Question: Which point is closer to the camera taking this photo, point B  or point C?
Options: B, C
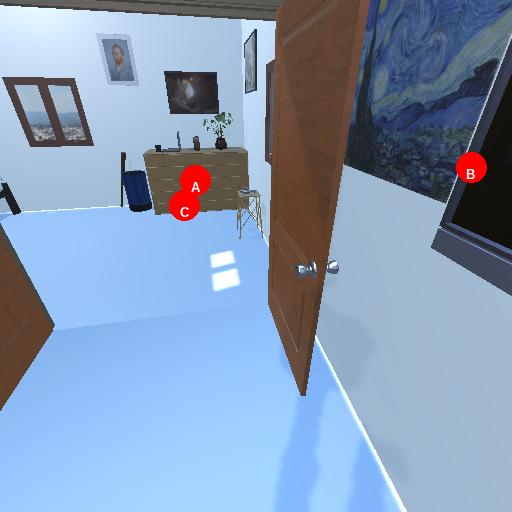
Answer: B